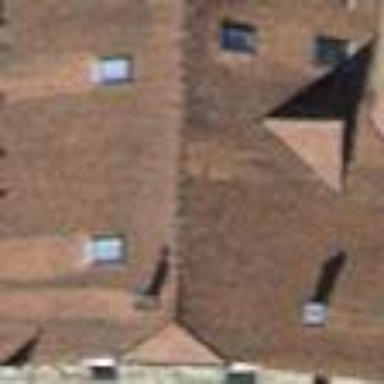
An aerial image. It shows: Detached building with hipped roof.